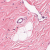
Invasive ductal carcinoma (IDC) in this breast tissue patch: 0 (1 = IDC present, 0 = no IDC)